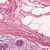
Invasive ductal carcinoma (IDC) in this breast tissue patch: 0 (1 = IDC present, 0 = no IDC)